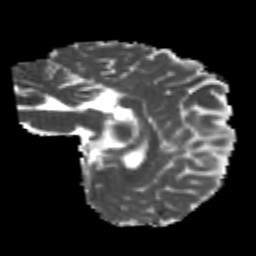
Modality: MD
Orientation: sagittal
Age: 22
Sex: female
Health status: healthy
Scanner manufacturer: philips
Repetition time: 7.385 s
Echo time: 0.08599 s